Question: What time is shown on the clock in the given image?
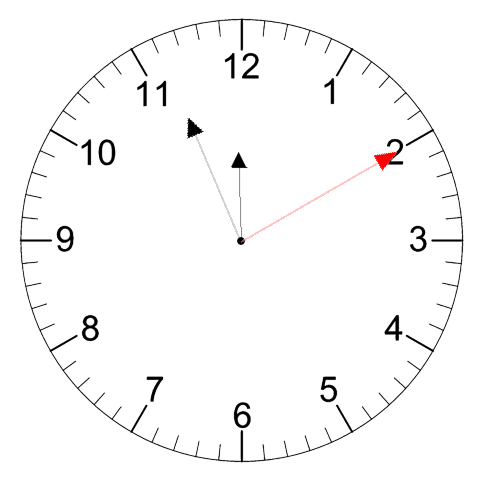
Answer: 11:56:10